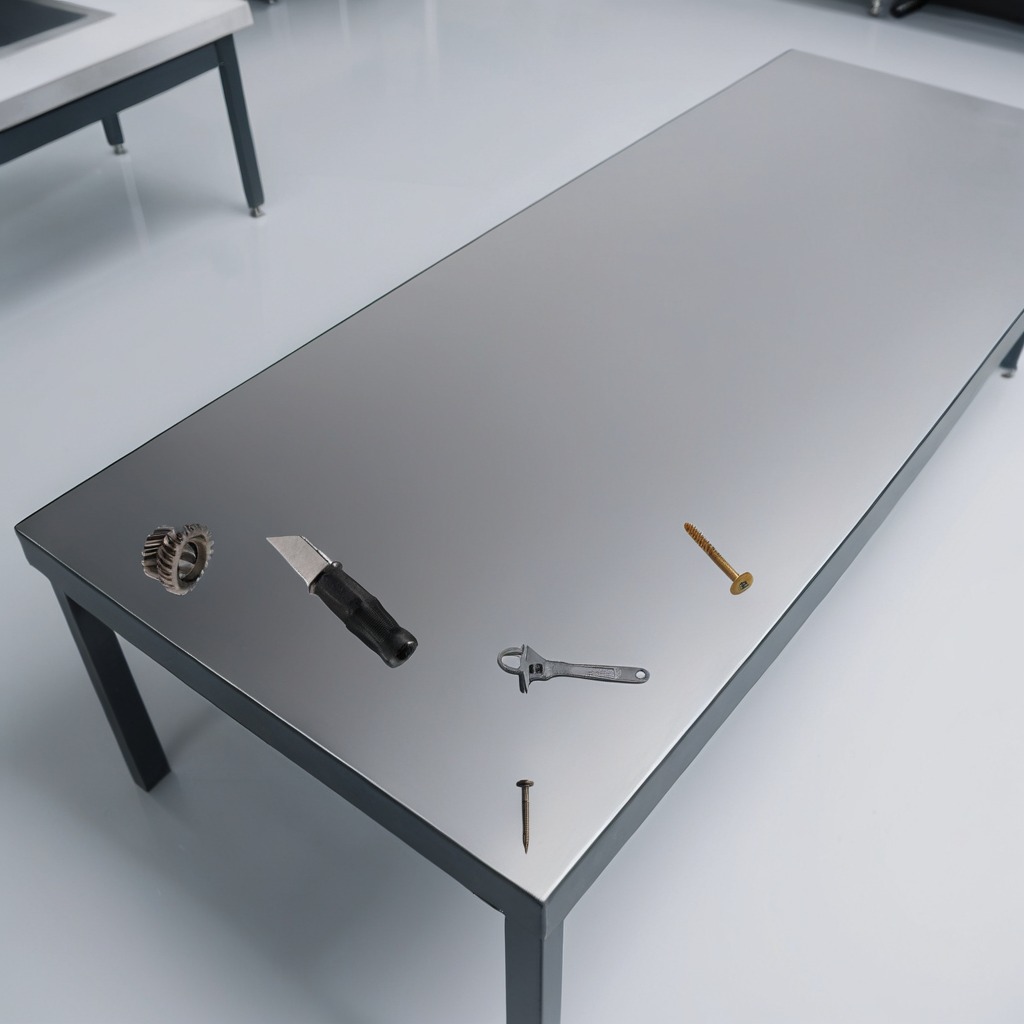
A steel gear with teeth, a utility knife, a metal machine screw, an iron nail, and a wrench are lying on the stainless steel table in a high-end prototyping lab.